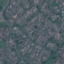
Land use / land cover class: Residential